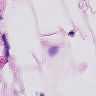
Metastatic tissue present: no